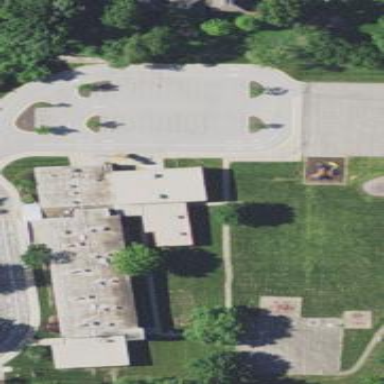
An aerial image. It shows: School.